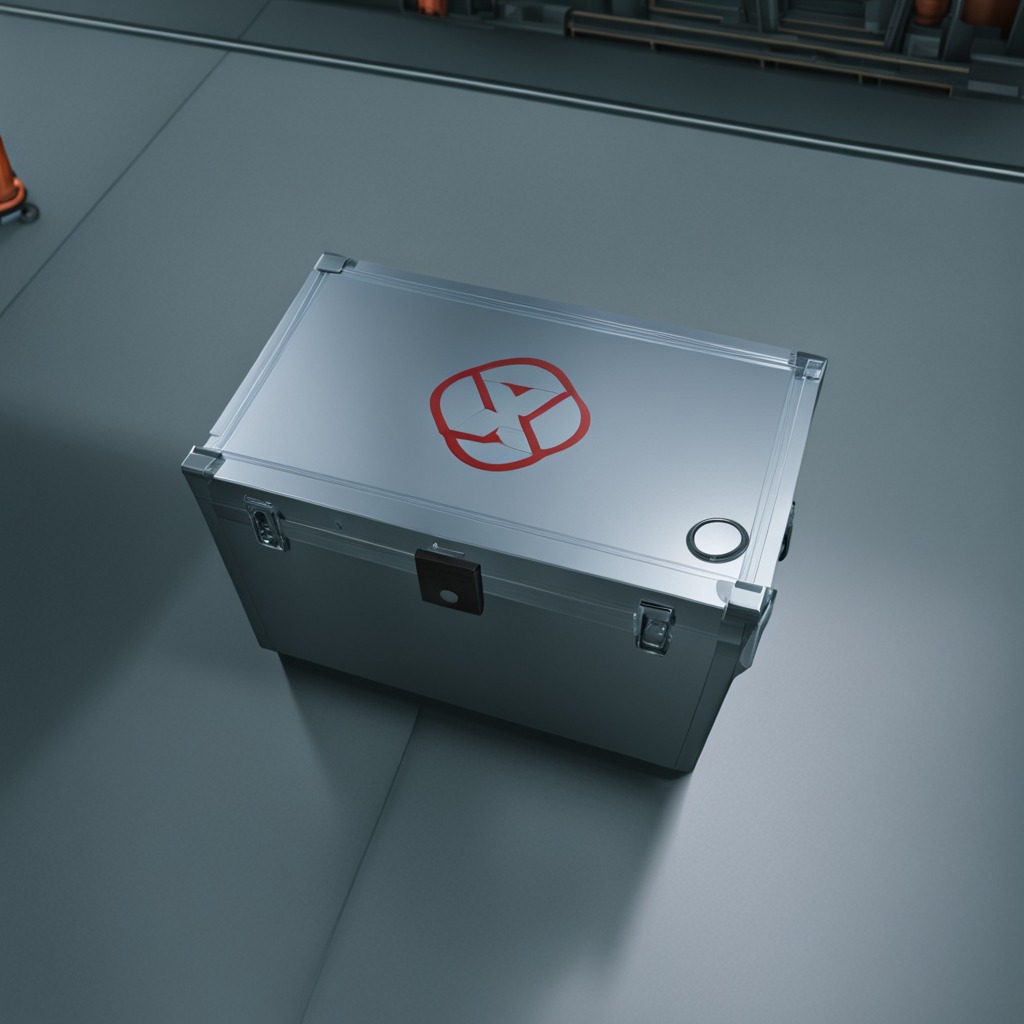
A flat metal washer is lying on the toolbox surface in an airplane hangar workshop 8K.